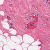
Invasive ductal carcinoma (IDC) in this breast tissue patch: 0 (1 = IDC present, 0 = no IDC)